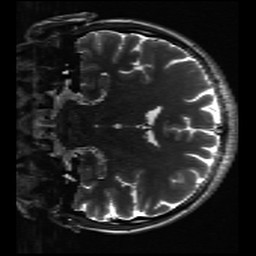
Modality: inplaneT2
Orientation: coronal